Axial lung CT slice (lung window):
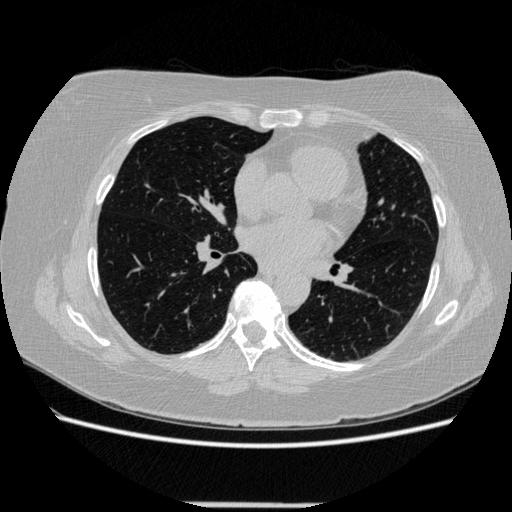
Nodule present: no